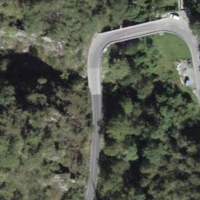
EUNIS habitat code: 41
Species observed at this site:
Diospyros lotus
Actinidia chinensis
Phytolacca americana